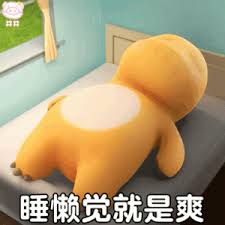
Label: nailong